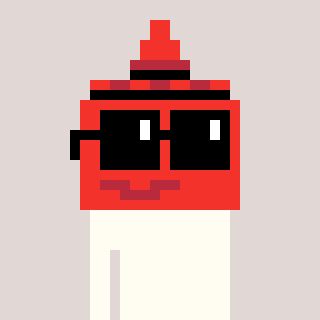
a pixel art character with square black sunglasses, a ketchup-shaped head and a orange-colored body on a warm background